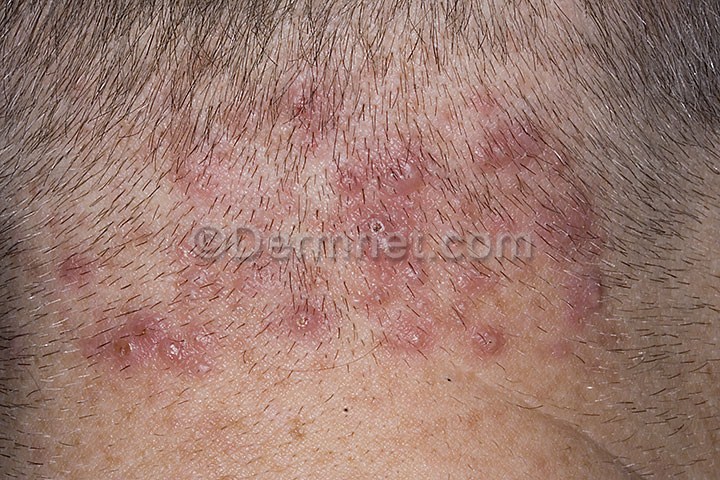
Disease: Hair Loss Photos Alopecia and other Hair Diseases